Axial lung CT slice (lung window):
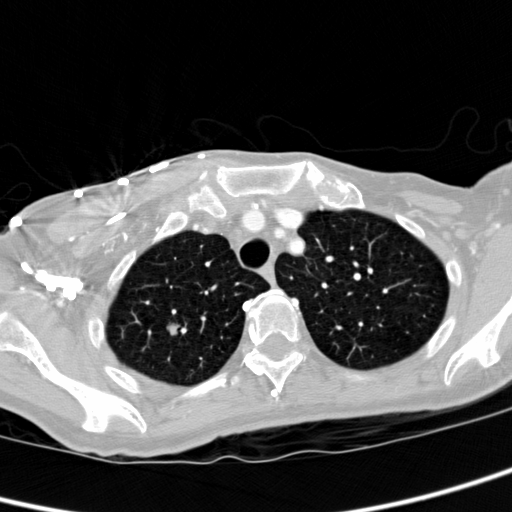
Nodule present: yes
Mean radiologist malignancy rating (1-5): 3.75